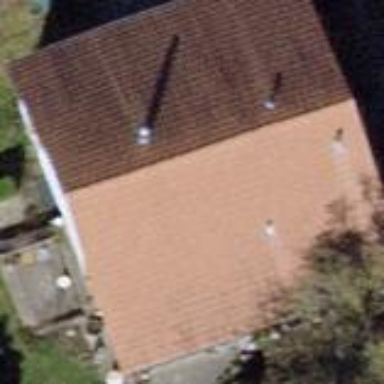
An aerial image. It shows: Gabled roof house.